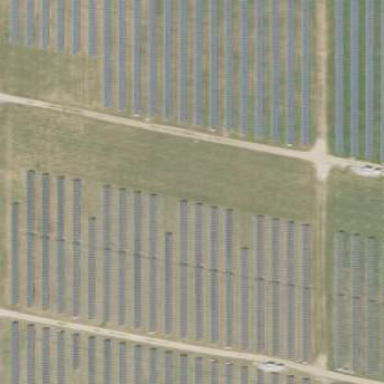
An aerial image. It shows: Solar power generator using photovoltaic panels.